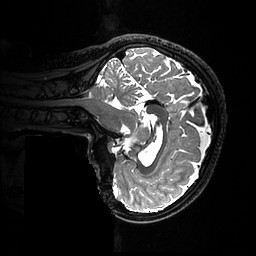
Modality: T2w
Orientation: sagittal
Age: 22
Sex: female
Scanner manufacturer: ge
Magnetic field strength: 3 T
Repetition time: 3.202 s
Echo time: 0.06589 s